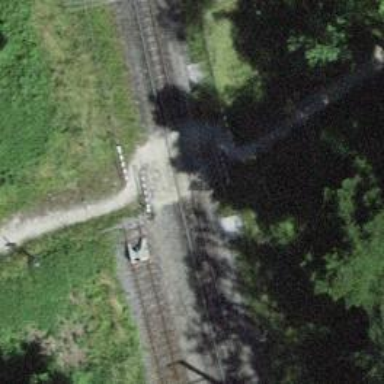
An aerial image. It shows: Railway buffer stop.